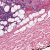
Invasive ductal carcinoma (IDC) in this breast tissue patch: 1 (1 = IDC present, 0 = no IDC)